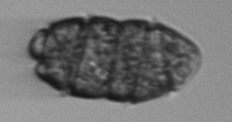
Label: Margalefidinium